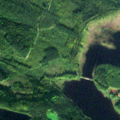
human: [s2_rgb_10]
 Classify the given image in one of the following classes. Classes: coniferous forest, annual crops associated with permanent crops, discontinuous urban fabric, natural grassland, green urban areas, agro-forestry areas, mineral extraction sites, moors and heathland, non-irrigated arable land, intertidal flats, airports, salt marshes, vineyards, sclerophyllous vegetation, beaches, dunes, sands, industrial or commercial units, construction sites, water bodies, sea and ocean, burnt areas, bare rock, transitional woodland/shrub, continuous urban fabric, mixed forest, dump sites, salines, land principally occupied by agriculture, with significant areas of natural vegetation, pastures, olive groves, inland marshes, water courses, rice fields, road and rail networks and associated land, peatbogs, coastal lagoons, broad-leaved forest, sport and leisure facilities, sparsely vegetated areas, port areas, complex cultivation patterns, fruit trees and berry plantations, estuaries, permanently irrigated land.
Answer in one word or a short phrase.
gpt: mixed forest, transitional woodland/shrub, inland marshes, water bodies